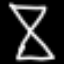
Label: hourglass